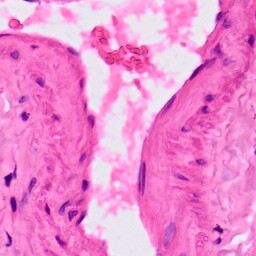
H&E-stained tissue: Lung